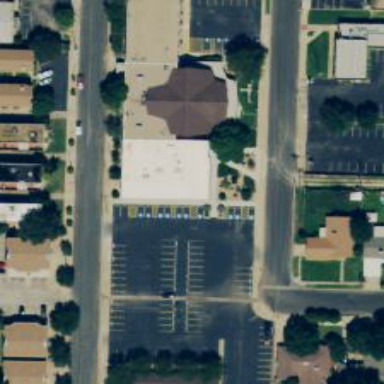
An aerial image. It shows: Parking space.